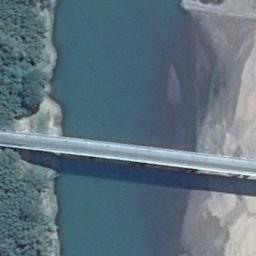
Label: bridge